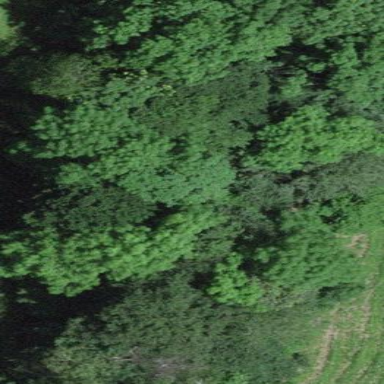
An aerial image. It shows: Forest area.